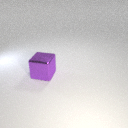
large purple metal cube